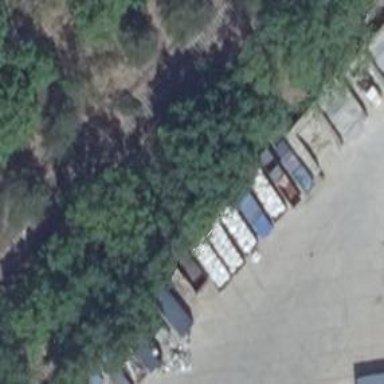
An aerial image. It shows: Abandoned railway.